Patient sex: M
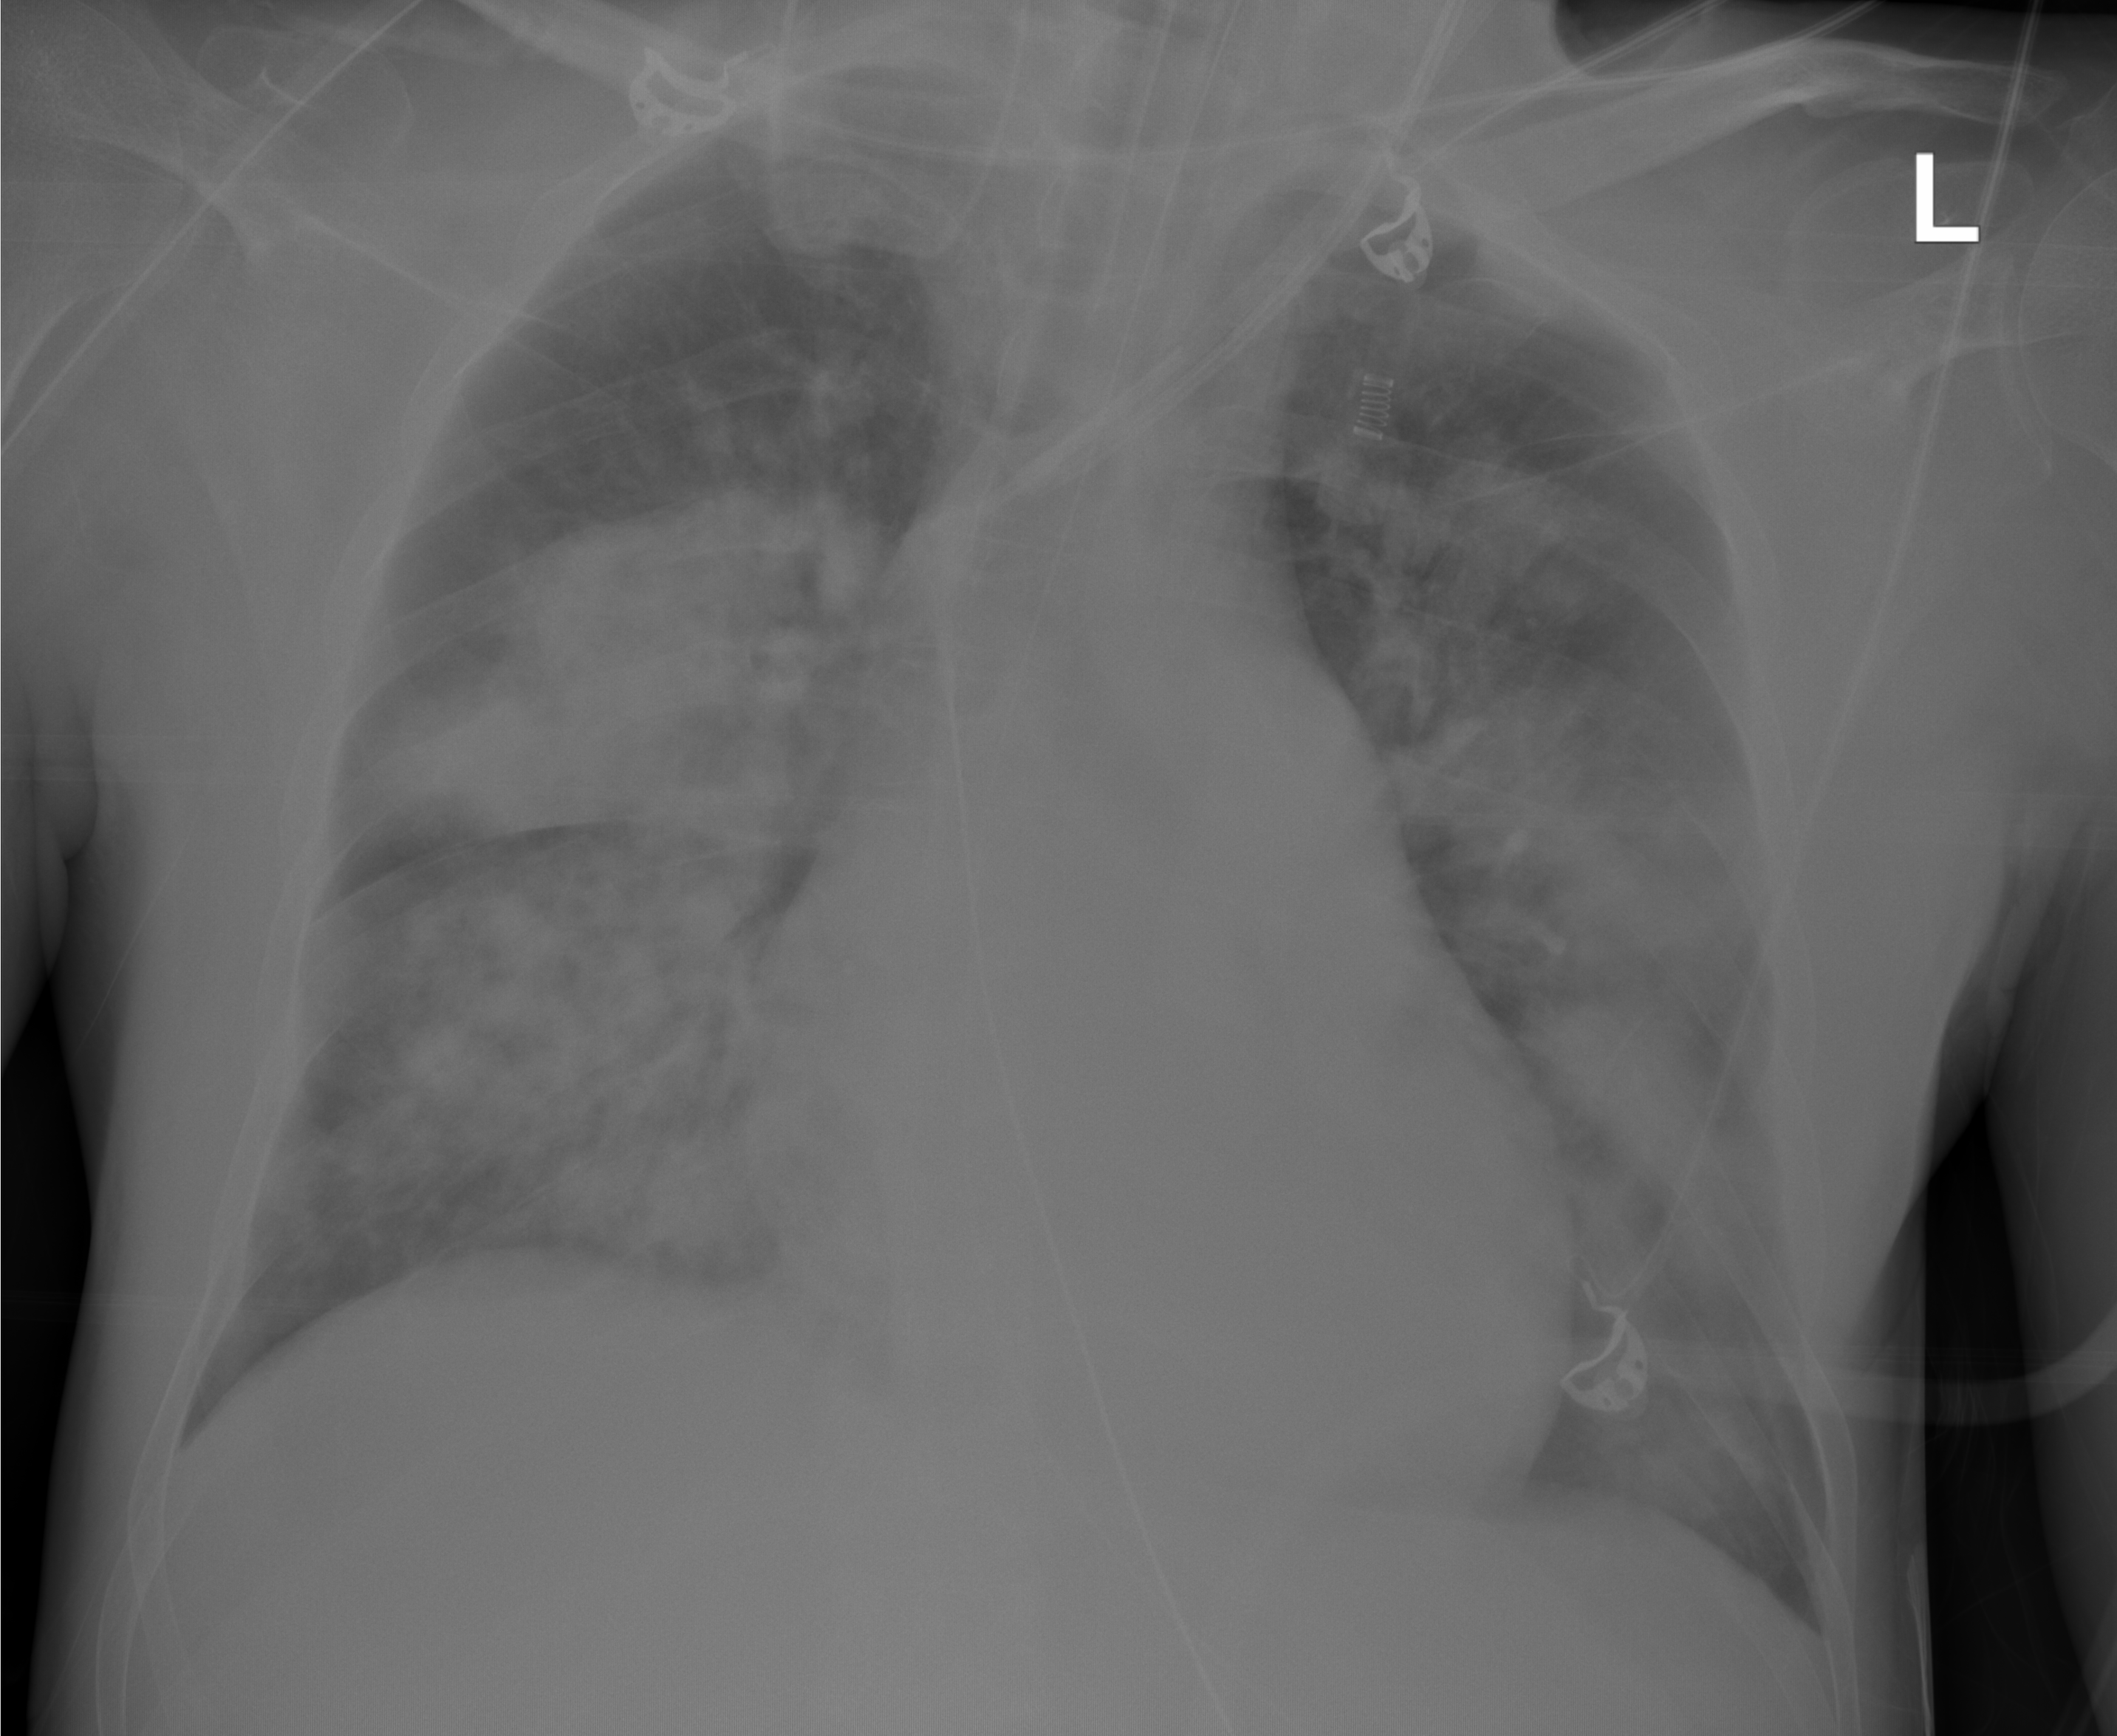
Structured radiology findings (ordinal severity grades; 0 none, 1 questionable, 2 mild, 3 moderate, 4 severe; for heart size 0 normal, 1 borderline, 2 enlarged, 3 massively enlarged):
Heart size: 1
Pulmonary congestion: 0
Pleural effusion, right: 0
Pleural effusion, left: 0
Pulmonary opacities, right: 4
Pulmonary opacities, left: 3
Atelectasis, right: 0
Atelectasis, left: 0